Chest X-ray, AP view. Patient: 58 years old, sex M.
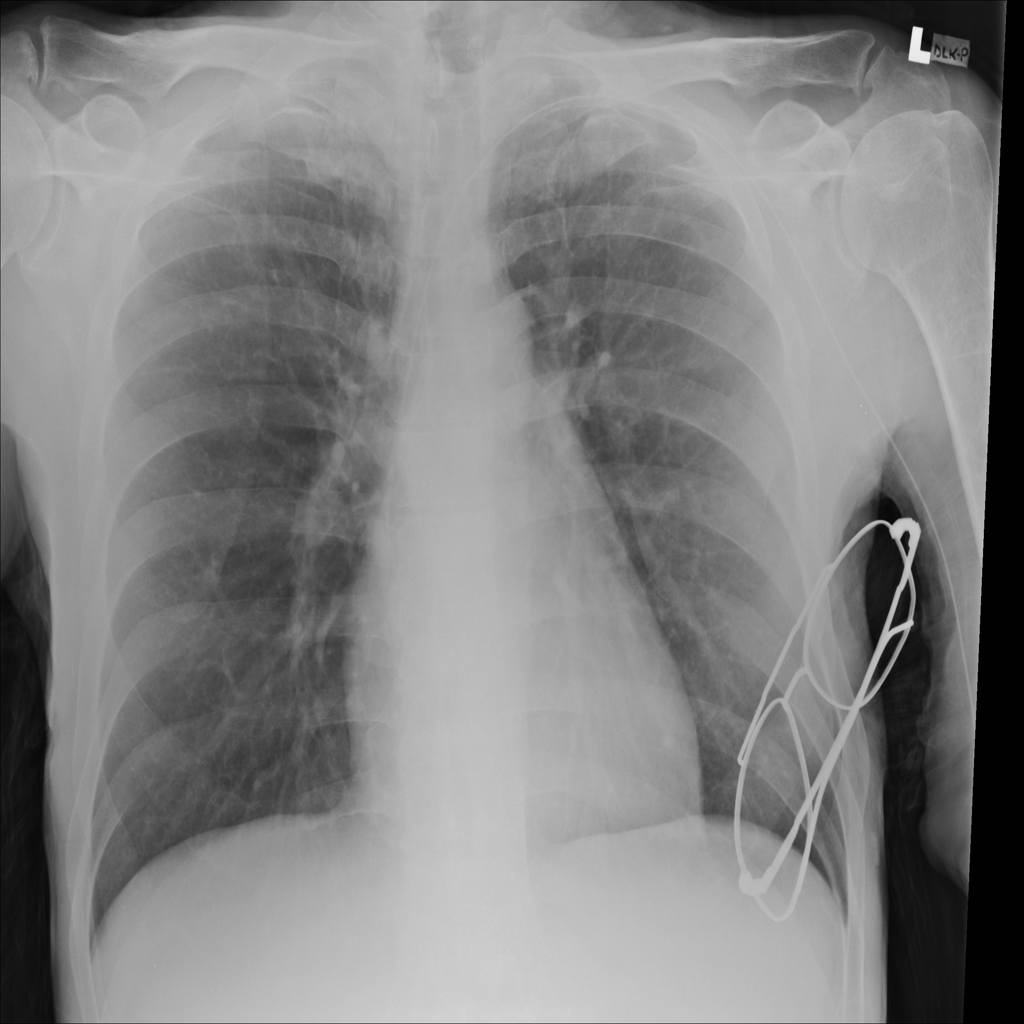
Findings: No Finding